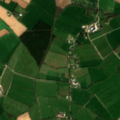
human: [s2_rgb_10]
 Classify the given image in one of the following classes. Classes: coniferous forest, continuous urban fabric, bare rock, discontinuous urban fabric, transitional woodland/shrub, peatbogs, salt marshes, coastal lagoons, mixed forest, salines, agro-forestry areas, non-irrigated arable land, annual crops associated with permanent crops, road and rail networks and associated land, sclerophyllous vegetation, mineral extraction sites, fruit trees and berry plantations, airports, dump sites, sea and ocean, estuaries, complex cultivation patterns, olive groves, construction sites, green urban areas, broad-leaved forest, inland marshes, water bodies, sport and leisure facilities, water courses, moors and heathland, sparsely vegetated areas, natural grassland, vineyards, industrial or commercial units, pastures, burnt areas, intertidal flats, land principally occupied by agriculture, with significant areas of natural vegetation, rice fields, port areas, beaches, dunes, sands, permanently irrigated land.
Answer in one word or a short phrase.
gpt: non-irrigated arable land, pastures